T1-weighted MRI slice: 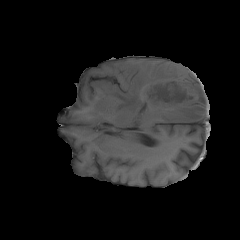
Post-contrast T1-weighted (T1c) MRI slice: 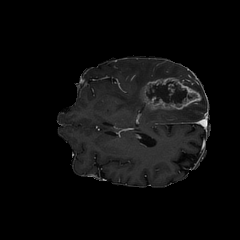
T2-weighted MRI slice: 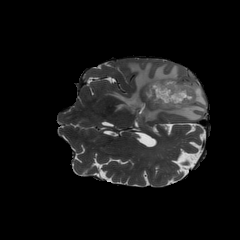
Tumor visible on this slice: yes